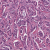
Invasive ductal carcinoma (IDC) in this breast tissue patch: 1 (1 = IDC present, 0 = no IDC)